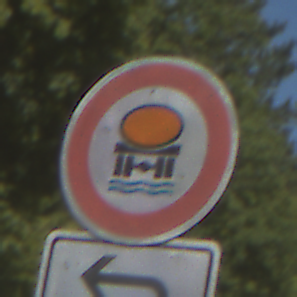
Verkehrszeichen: VerbotFahrzeugeWassergefaehrdenderLadung
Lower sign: RichtungsangabeDurchPfeile2
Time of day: Midday
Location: Outdoor (RoadRail)
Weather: Clear
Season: NotSpecified
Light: Natural